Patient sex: M
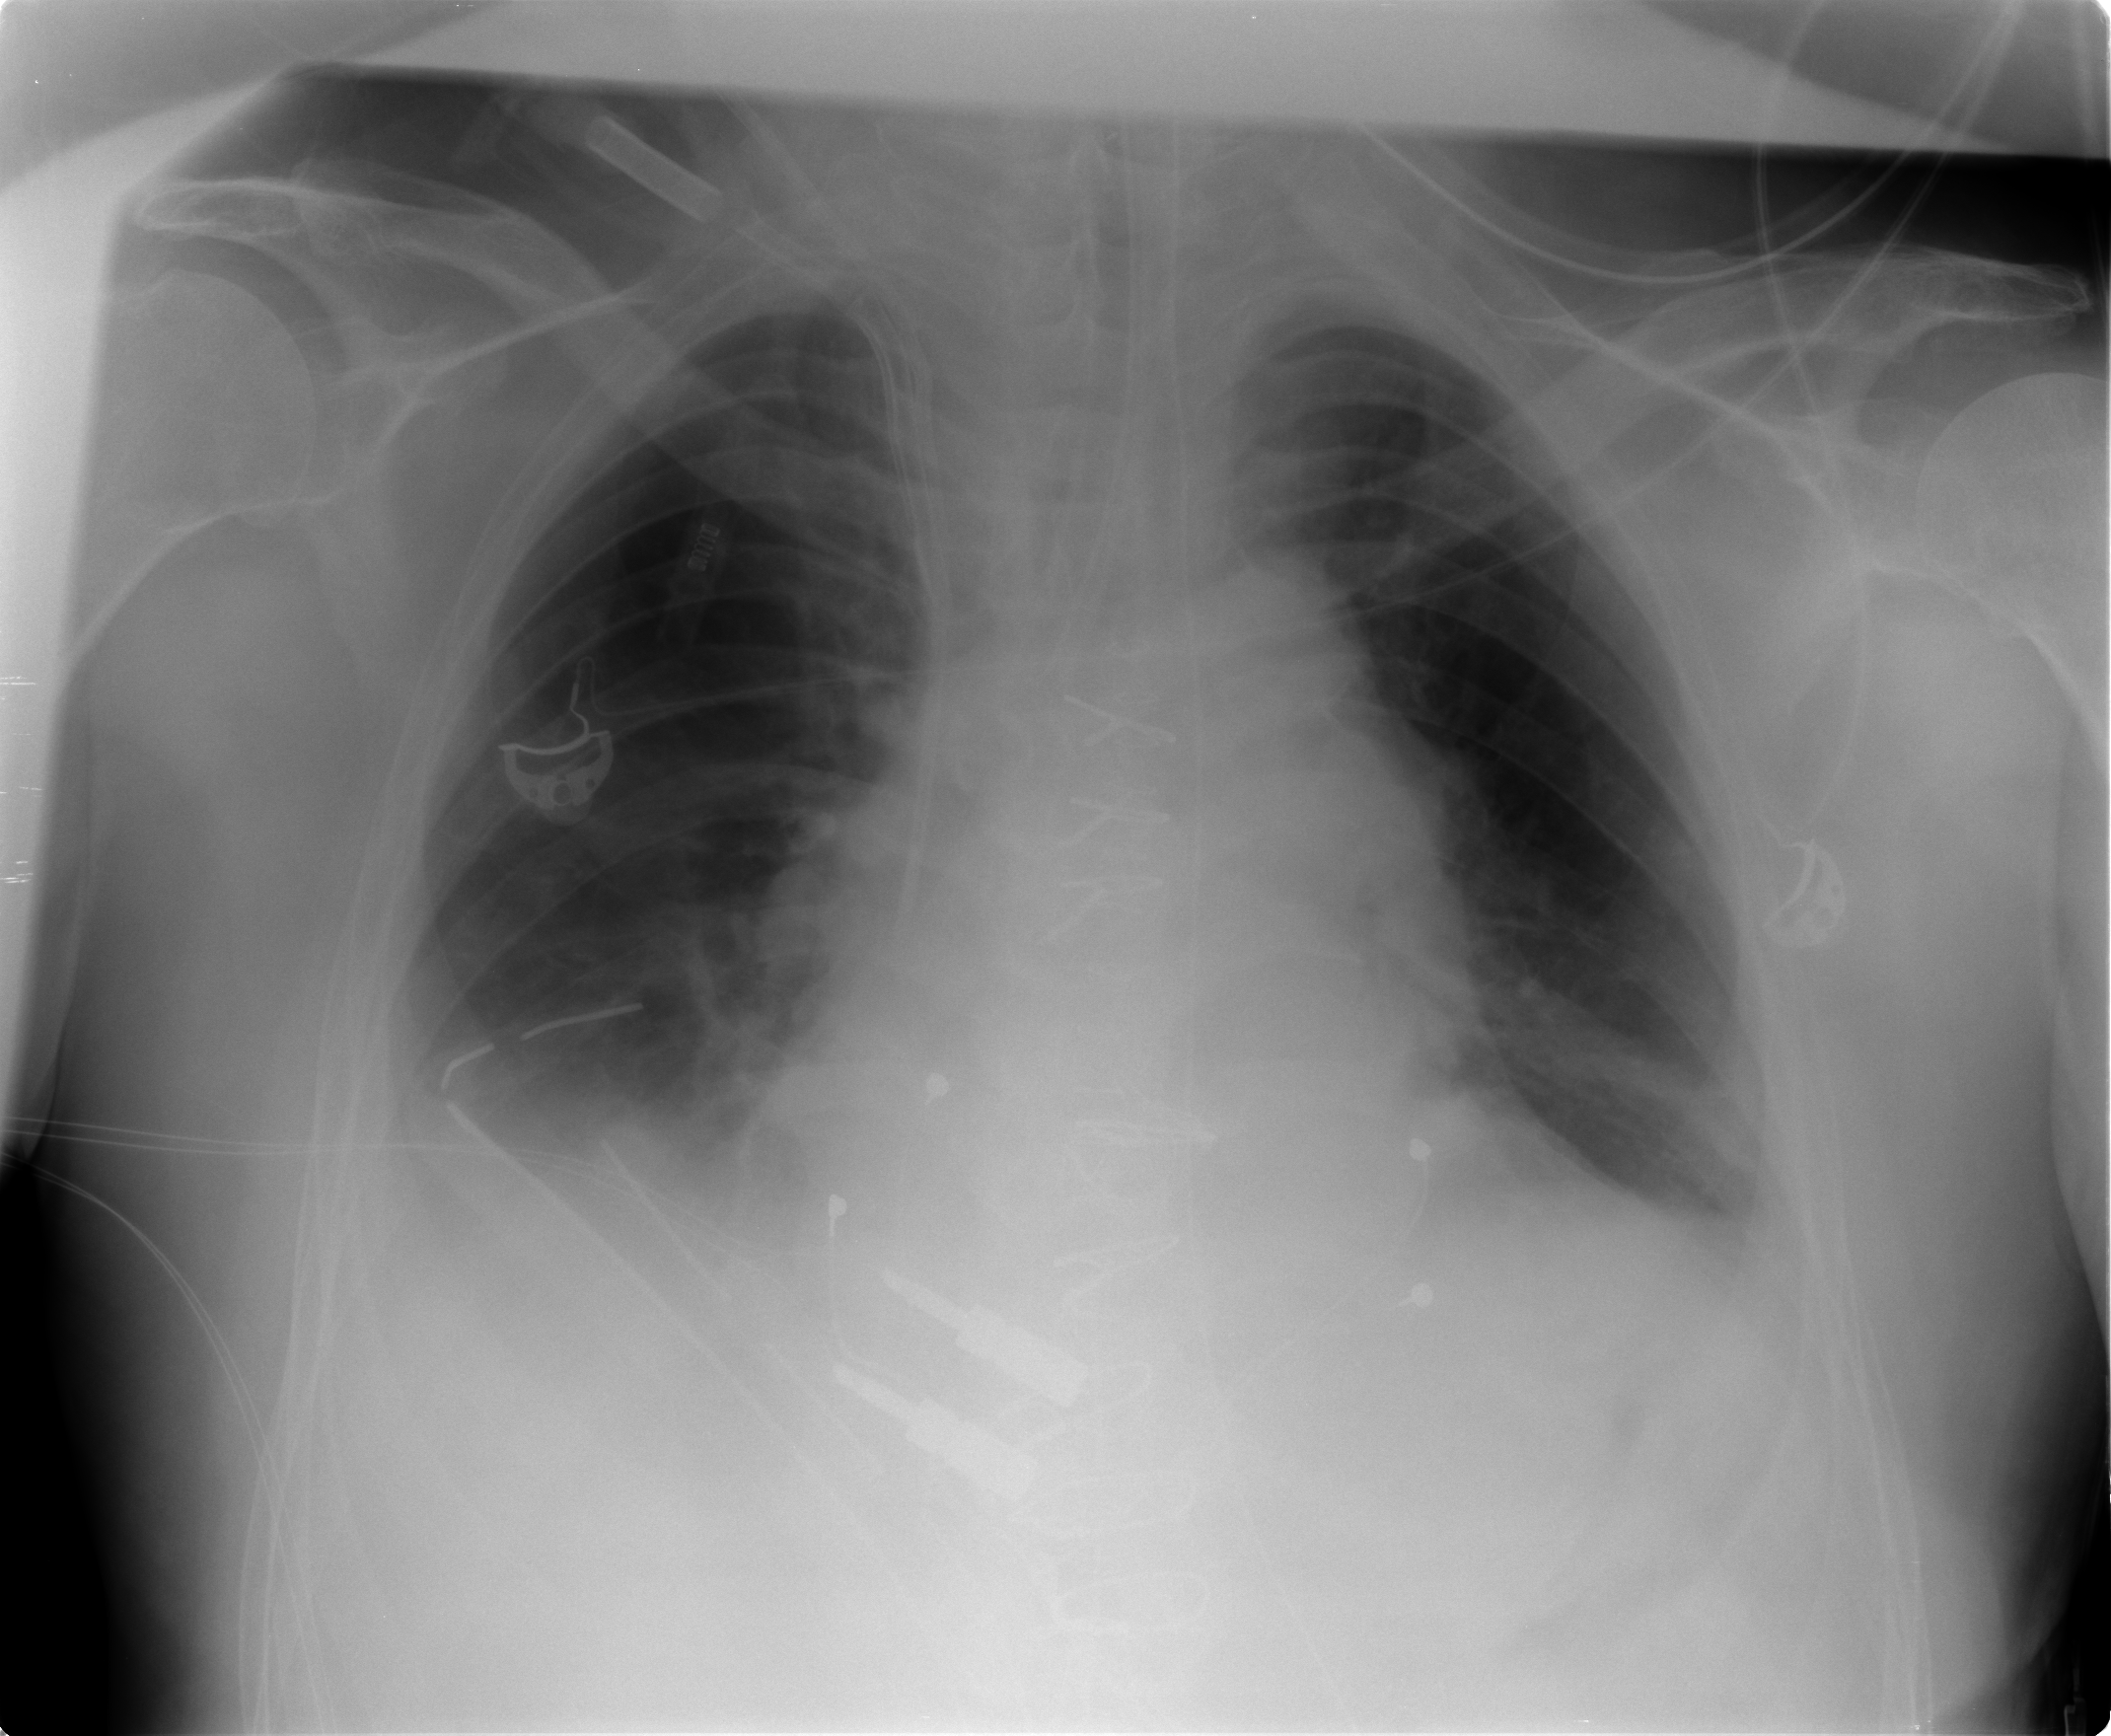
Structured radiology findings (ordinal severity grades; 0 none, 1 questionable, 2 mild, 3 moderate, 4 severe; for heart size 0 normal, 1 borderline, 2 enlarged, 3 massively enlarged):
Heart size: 2
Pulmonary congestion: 0
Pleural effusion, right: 2
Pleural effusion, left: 2
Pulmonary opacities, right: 0
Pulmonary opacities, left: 0
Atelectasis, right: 2
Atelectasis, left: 2